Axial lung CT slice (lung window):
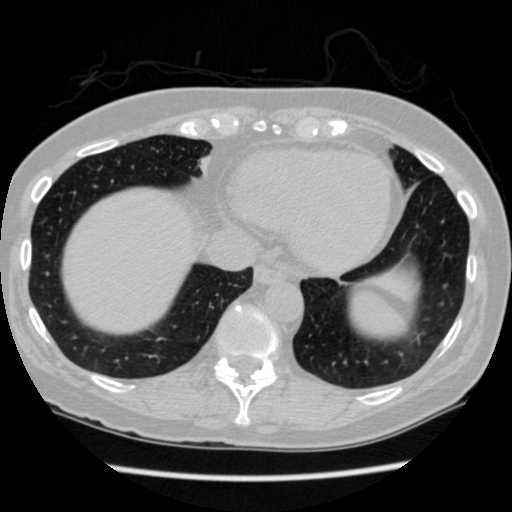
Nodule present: no